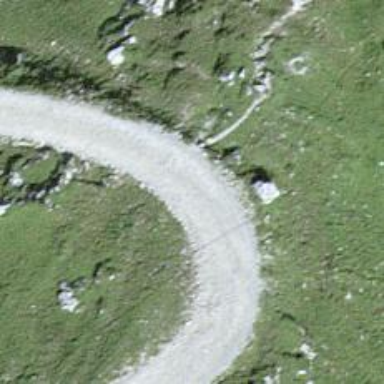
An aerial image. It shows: Gravel track with grade2 quality.